Question: Let's say I have an image that I want to extract certain shapes from. This image has a plethora of shapes, but I'm only concerned about the shapes that are filled with diagonal lines. Such an image could look like this:
<URL>
Since I only care about shapes that have diagonal lines in them, I'm trying to use this image to generate one that looks like this:

Currently, I'm attempting to do this with convolution.
I start by convolving the image with this matrix:
<URL>]
Which produces an image that looks like this:
<URL>
This does a fairly good job of extracting the information i'm looking for, but now I want to make it look like my ideal final image.
The next step in my current process is to blur the image, and after blurring the image I use a threshold to obtain a result that looks like this.
<URL>
This is very close to what I want, but I'm a little stuck.
Do you guys know a better solution to this problem? The end goal is to write a piece of software that will take any image that has features like this, and extract them in this way.
Thanks for your time!
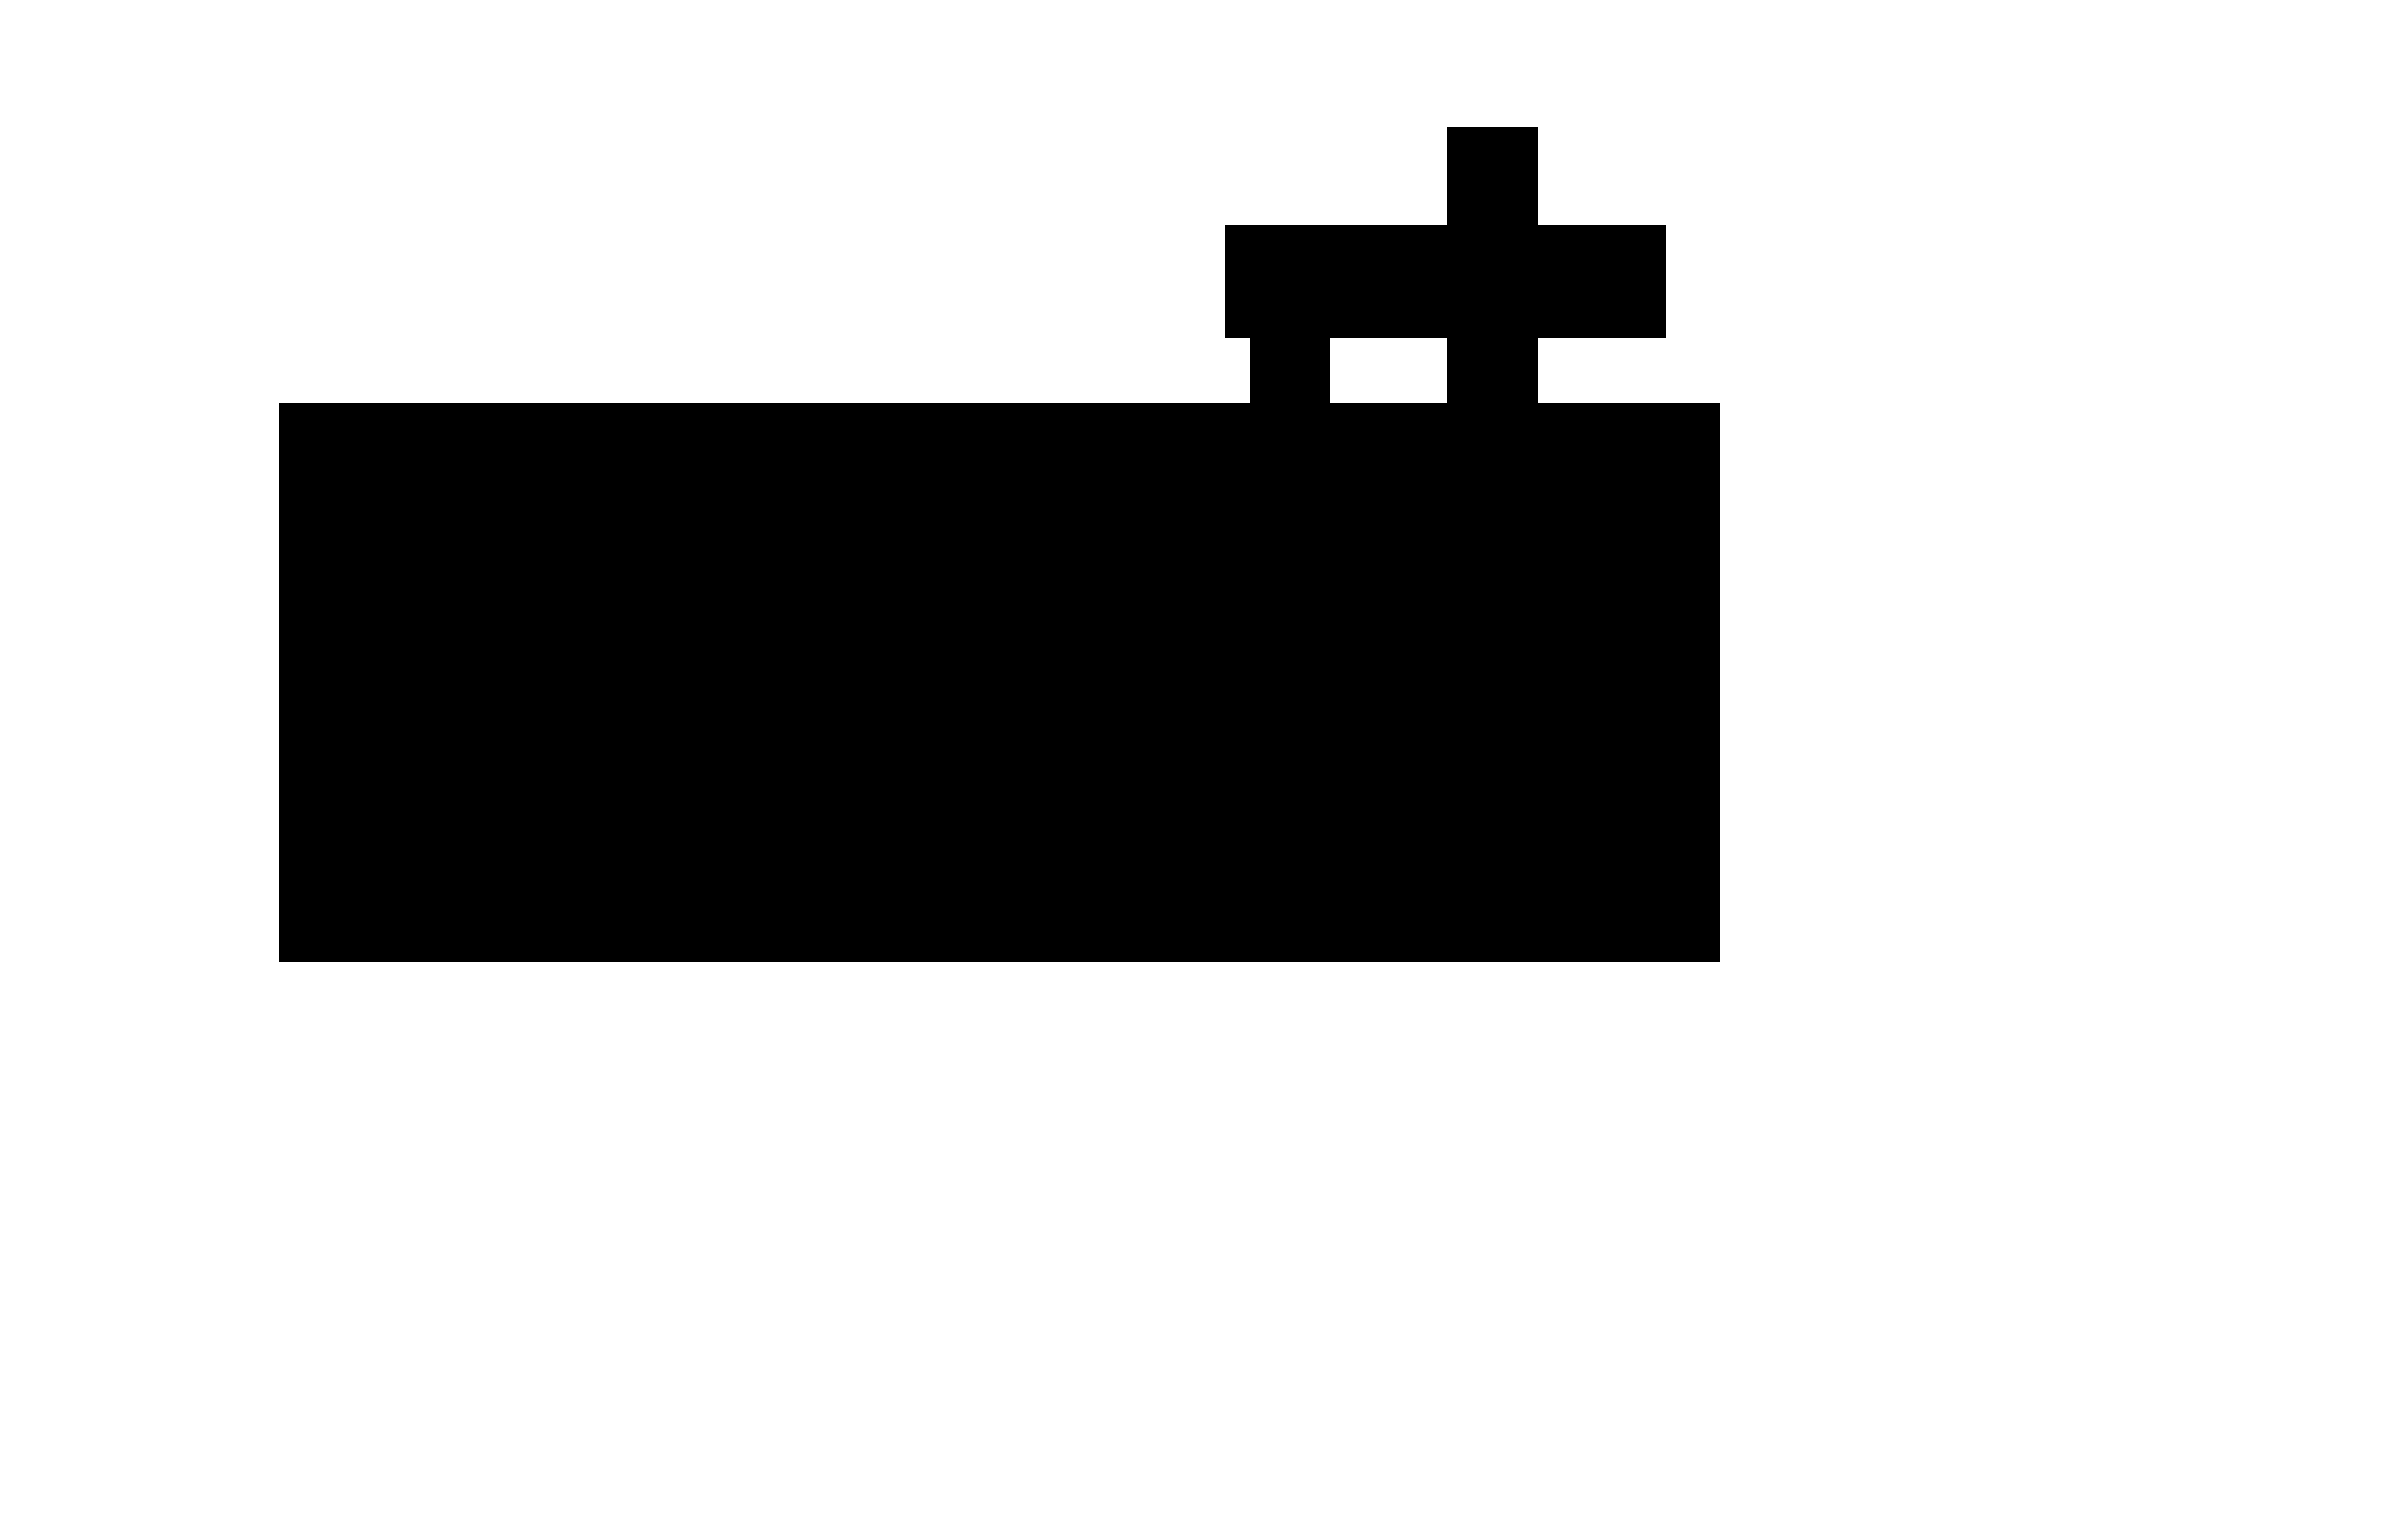
Answer: Great question. I'll have a try with ImageMagick straight from the command line - it's installed on most Linux distros and available for OSX and Windows. It has bindings for C++, C#, .Net, Python, Perl, PHP etc.
I would go for a style morphology with a diagonal kernel like this:
'''
convert tetris.png -negate -morphology hit-and-miss "3x3: 1,0,0 0,1,0 0,0,1" result.png
'''
<URL>
Once you have that, you may need a method to locate the diagonally hatched area. One method is to all the pixels into a single pixel wide column - imagine pressing in on both sides at once till the picture is just a thin column. You can also do the same thing vertically - imagine putting a heavy weight on the top of the image till it squashes flat to just one pixel tall. Like this:
<URL>
'''
convert tetris.png -negate -morphology hit-and-miss "3x3: 1,0,0 0,1,0 0,0,1" -resize 1x2200! -scale 25x2200! -normalize tall.png
convert tetris.png -negate -morphology hit-and-miss "3x3: 1,0,0 0,1,0 0,0,1" -resize 3400x1! -scale 3400x25! -normalize wide.png
'''
The last '-scale' above is just to make it wide enough to see - you don't need that really.
You can then ask for the output in text format, and look for where the colour changes from black to a shade of grey, or white, and that is the coordinate of the edge of your shape. Like this:
'''
convert tetris.png -negate -morphology hit-and-miss "3x3: 1,0,0 0,1,0 0,0,1" -resize 1x2199! -normalize -alpha off -depth 8 txt:
# ImageMagick pixel enumeration: 1,2199,255,gray
0,0: (0,0,0) #000000 gray(0)
0,1: (0,0,0) #000000 gray(0)
0,2: (0,0,0) #000000 gray(0)
0,3: (0,0,0) #000000 gray(0)
0,4: (0,0,0) #000000 gray(0)
...
...
0,184: (0,0,0) #000000 gray(0)
0,185: (0,0,0) #000000 gray(0)
0,186: (0,0,0) #000000 gray(0)
0,187: (257,257,257) #010101 gray(1)
0,188: (3855,3855,3855) #0F0F0F gray(15) <= Transition from black = start of shape
0,189: (3855,3855,3855) #0F0F0F gray(15)
0,190: (3855,3855,3855) #0F0F0F gray(15)
0,191: (3855,3855,3855) #0F0F0F gray(15)
0,192: (3855,3855,3855) #0F0F0F gray(15)
0,193: (3855,3855,3855) #0F0F0F gray(15)
0,194: (3855,3855,3855) #0F0F0F gray(15)
0,195: (3855,3855,3855) #0F0F0F gray(15)
0,196: (3855,3855,3855) #0F0F0F gray(15)
0,197: (3855,3855,3855) #0F0F0F gray(15)
0,198: (3855,3855,3855) #0F0F0F gray(15)
0,199: (3855,3855,3855) #0F0F0F gray(15)
0,200: (3855,3855,3855) #0F0F0F gray(15)
0,201: (3855,3855,3855) #0F0F0F gray(15)
0,202: (3855,3855,3855) #0F0F0F gray(15)
...
....
0,324: (3855,3855,3855) #0F0F0F gray(15)
0,325: (3855,3855,3855) #0F0F0F gray(15)
0,326: (3855,3855,3855) #0F0F0F gray(15)
0,327: (4883,4883,4883) #131313 gray(19)
0,328: (19789,19789,19789) #4D4D4D gray(77) <= Fatter part of shape
0,329: (20817,20817,20817) #515151 gray(81)
0,330: (20817,20817,20817) #515151 gray(81)
0,331: (20817,20817,20817) #515151 gray(81)
'''
So you can see that your shape starts at pixel 188, and gets to the fat part at pixel 328.
Also, a (also called ), on your original image like this:
'''
convert tetris.png -define connected-components:verbose=true -define connected-components:area-threshold=100000 -connected-components 8 -auto-level output.png
'''
'''
Objects (id: bounding-box centroid area mean-color):
0: 3399x2199+0+0 1774.2,1149.3 <PHONE> srgba(255,255,255,1)
7: 2045x1180+405+<PHONE>.1,930.4 <PHONE> srgba(255,255,255,1)
40: 546x334+1753+<PHONE>.5,1827.5 182364 srgba(255,255,255,1)
6: 2057x1192+399+<PHONE>.7,839.8 117980 srgba(0,0,0,1)
5: 702x146+621+149 971.5,221.5 102492 srgba(255,255,255,1)
'''
If I draw in the box on the second line of output, you can see it:
'''
convert tetris.png -stroke red -fill none -draw "rectangle 405,<PHONE>,1367" x.png
'''
<URL>
You might look at the area of the red bounding box (<PHONE> pixels), and/or its shape (2045x1180) to think about its proportions and whether they match the shape and size of your sought patterned box, i.e. how square it is or isn't.